Question: i'm using <URL> Library for my personal Walkthrough. Its very simple to implement but i have a mistake with BWWalkthroughViewController: i wont use storyboard for create this Main controller so i've created my custom view via code and then in the viewDidLoad of BWWalkthroughViewController ive setted the view and the pageControl. The rest of code its the same of the example in the github repository.
that is the viewDidLoad of BWWalkthroughViewController:
'''
override func viewDidLoad() {
super.viewDidLoad()
let welcomeview: WelcomeView = WelcomeView() // my custom view
view = welcomeview
self.pageControl = welcomeview.pageControl
...
}
'''
and, because its the first view, the rootViewController is setted with BWWalkthroughViewController with viewDidLoad modified. So i have a func for setting this walkthrough in the AppDelegate.swift:
'''
func showWelcomeView() -> BWWalkthroughViewController{
let storyboard = UIStoryboard(name: "Welcome", bundle: nil)
let walkthrough: BWWalkthroughViewController = BWWalkthroughViewController()
let page_zero = storyboard.instantiateViewControllerWithIdentifier("walk_0") as! UIViewController
let page_one = storyboard.instantiateViewControllerWithIdentifier("walk_1") as! UIViewController
let page_two = storyboard.instantiateViewControllerWithIdentifier("walk_2") as! UIViewController
let page_three = storyboard.instantiateViewControllerWithIdentifier("walk_3") as! UIViewController
let page_four = storyboard.instantiateViewControllerWithIdentifier("walk_4") as! UIViewController
walkthrough.delegate = self
walkthrough.addViewController(page_zero)
walkthrough.addViewController(page_one)
walkthrough.addViewController(page_two)
walkthrough.addViewController(page_three)
walkthrough.addViewController(page_four)
return walkthrough
}
'''
Im using that func here:
'''
func application(application: UIApplication, didFinishLaunchingWithOptions launchOptions: [NSObject: AnyObject]?) -> Bool {
// Override point for customization after application launch.
self.window = UIWindow(frame: UIScreen.mainScreen().bounds)
self.window?.rootViewController = showWelcomeView() // func usedhere
return true
}
'''
The app run without errors. I can see my custom view and all 4 subviews(walk_0 ... walk_4) and i can slide them but no correctly: the scrollable is free and doesn't stop on each page.
So... I've missed some step with my custom view? Help me please!
this is a screenshot from my IPhone with the scroll positioned between 2 subviews:
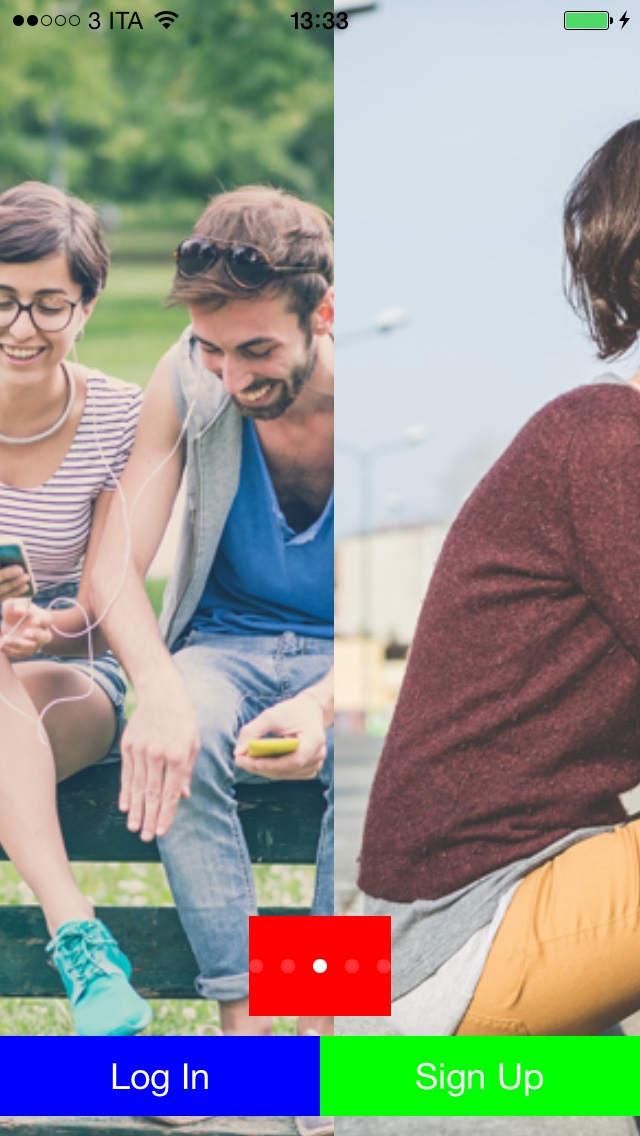
Answer: Ive fixed that by using the property of scrollview in BWWalkthroughViewController
'''
override func viewDidLoad() {
super.viewDidLoad()
..
scrollview.pagingEnabled = true
}
'''
Work fine, but dunno why. The default of that scrollview is 'pagingeEnabled = true' setted in the init:
'''
required init(coder aDecoder: NSCoder) {
// Setup the scrollview
scrollview = UIScrollView()
scrollview.showsHorizontalScrollIndicator = false
scrollview.showsVerticalScrollIndicator = false
scrollview.pagingEnabled = true // Default of scrollview
// Controllers as empty array
controllers = Array()
super.init(coder: aDecoder)
}
'''